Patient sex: F
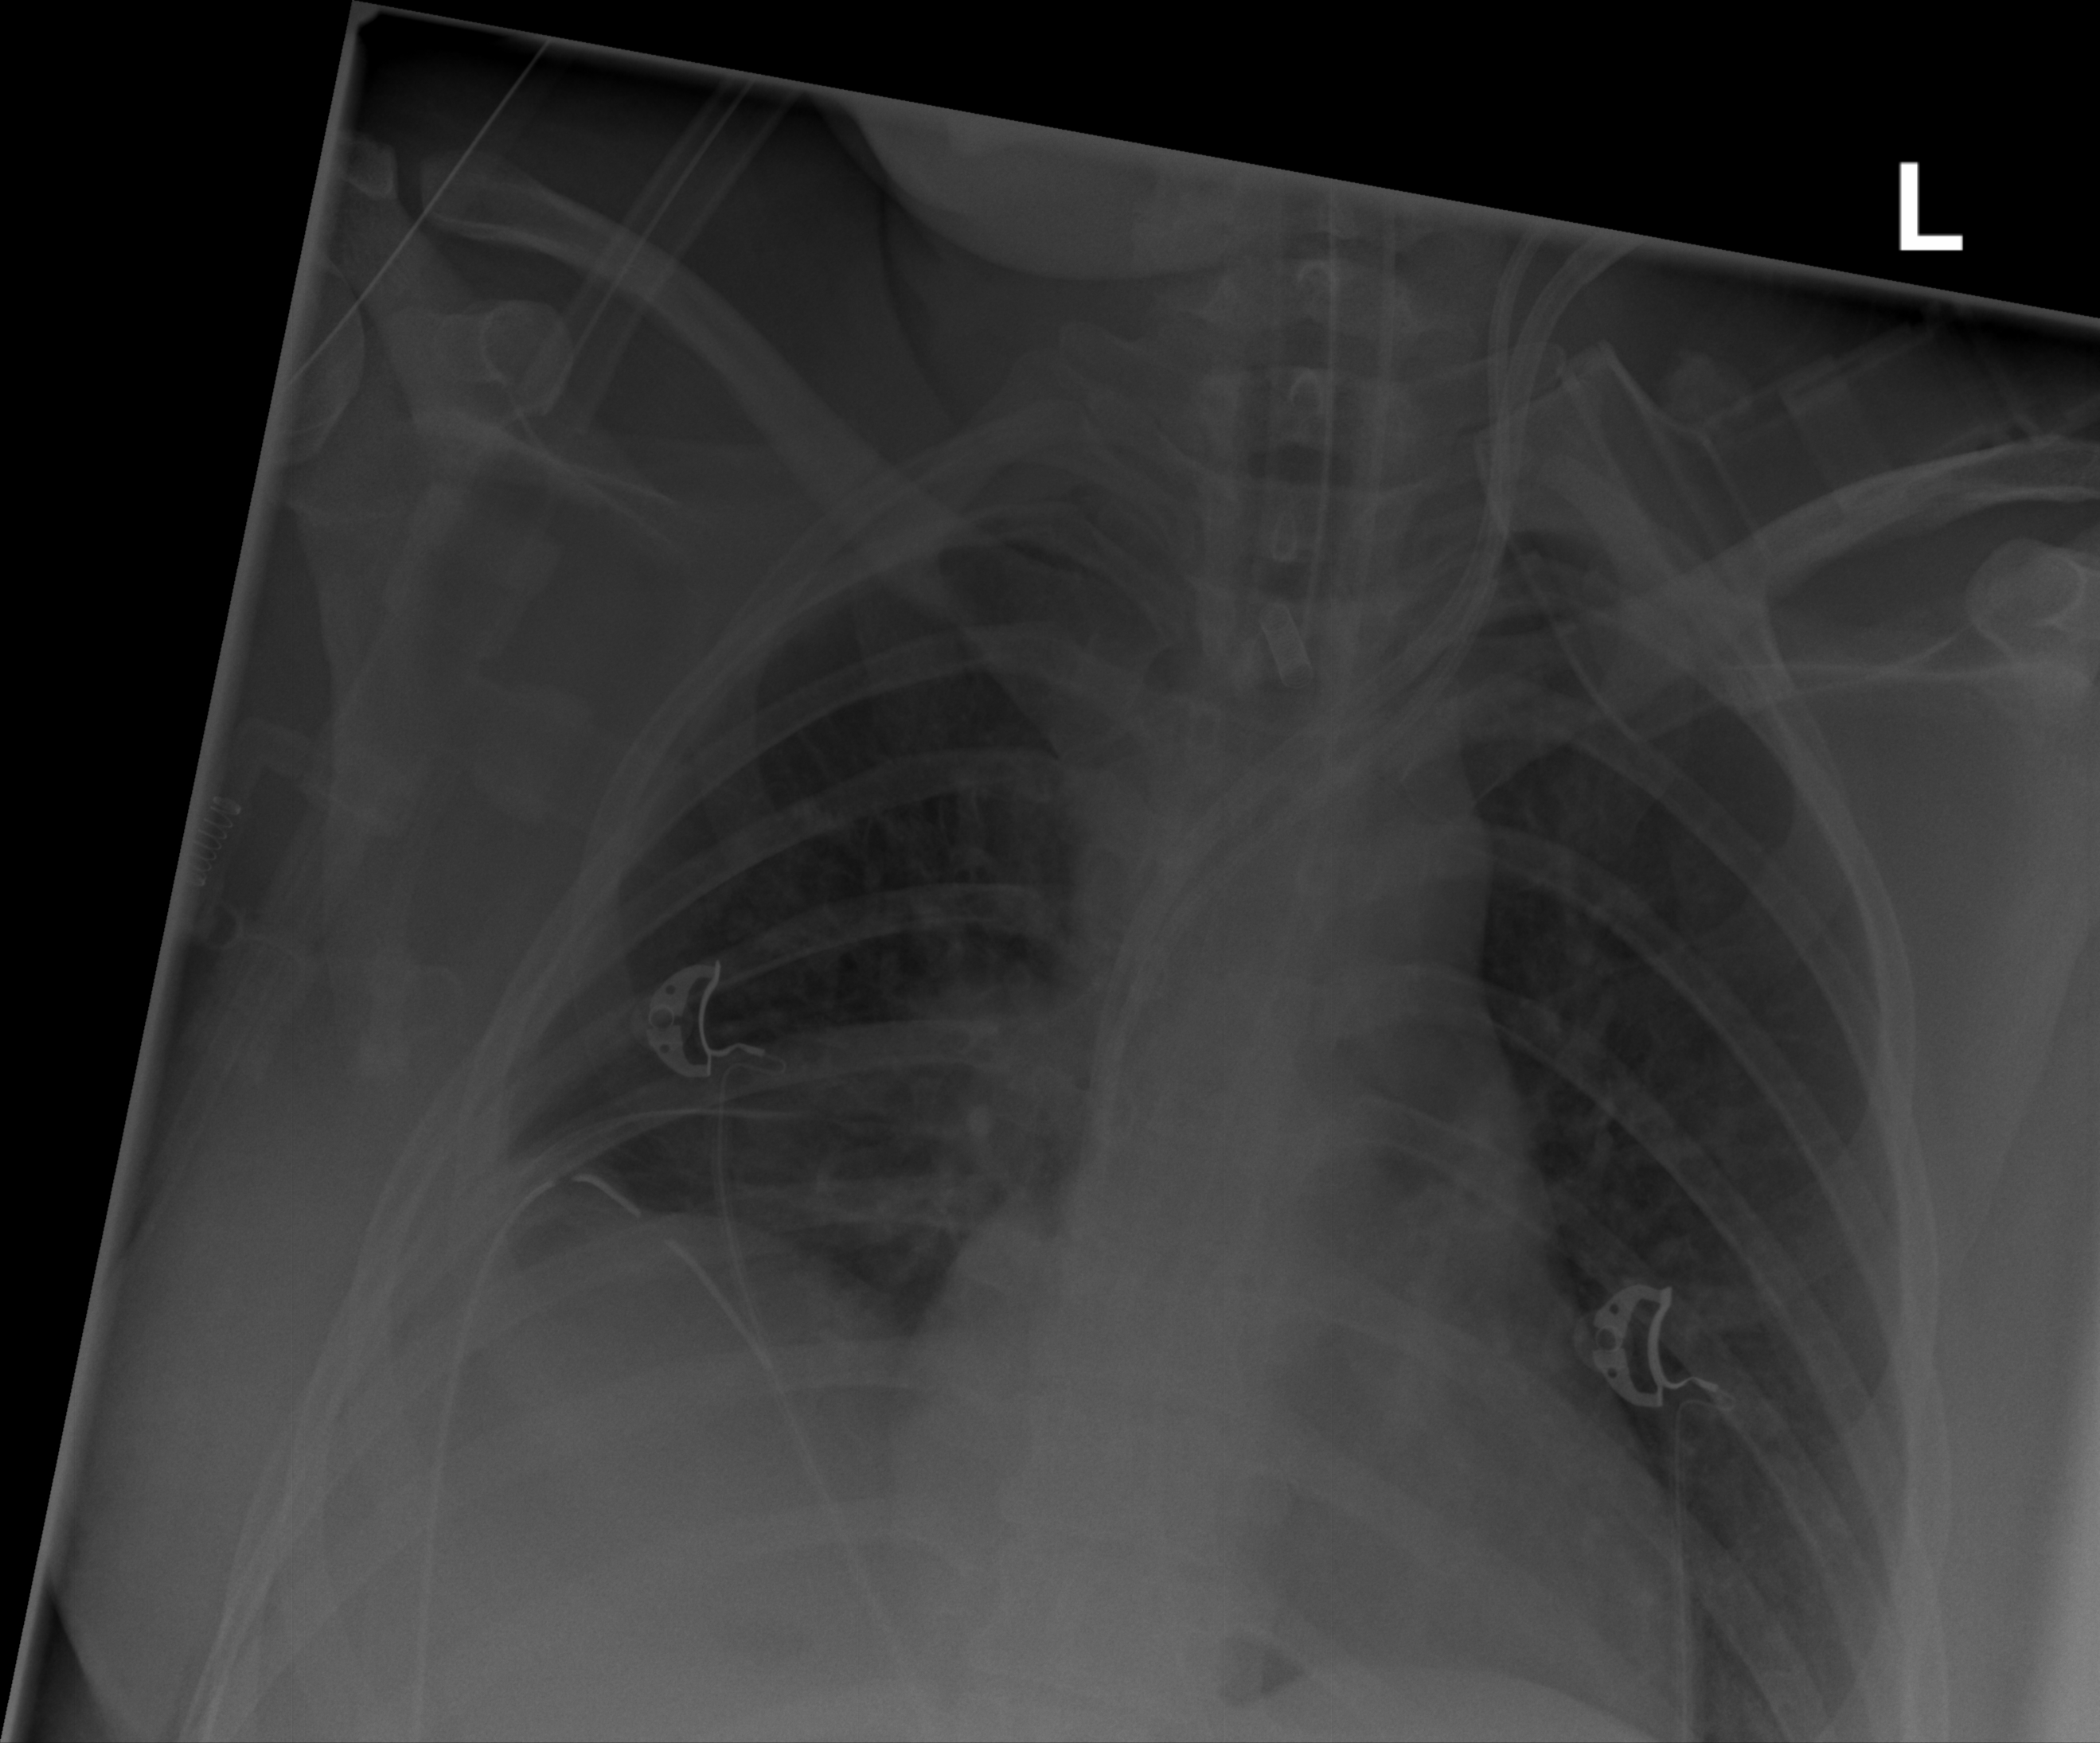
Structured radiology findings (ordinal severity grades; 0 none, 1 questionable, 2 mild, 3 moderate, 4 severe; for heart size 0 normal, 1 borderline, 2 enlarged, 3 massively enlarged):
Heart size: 0
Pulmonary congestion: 0
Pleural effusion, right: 2
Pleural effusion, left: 0
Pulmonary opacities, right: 2
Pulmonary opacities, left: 0
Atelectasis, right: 2
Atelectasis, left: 0